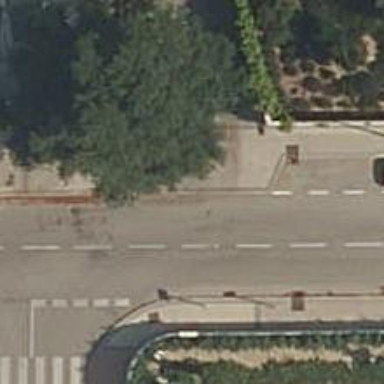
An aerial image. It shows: Uncontrolled crossing on the road.